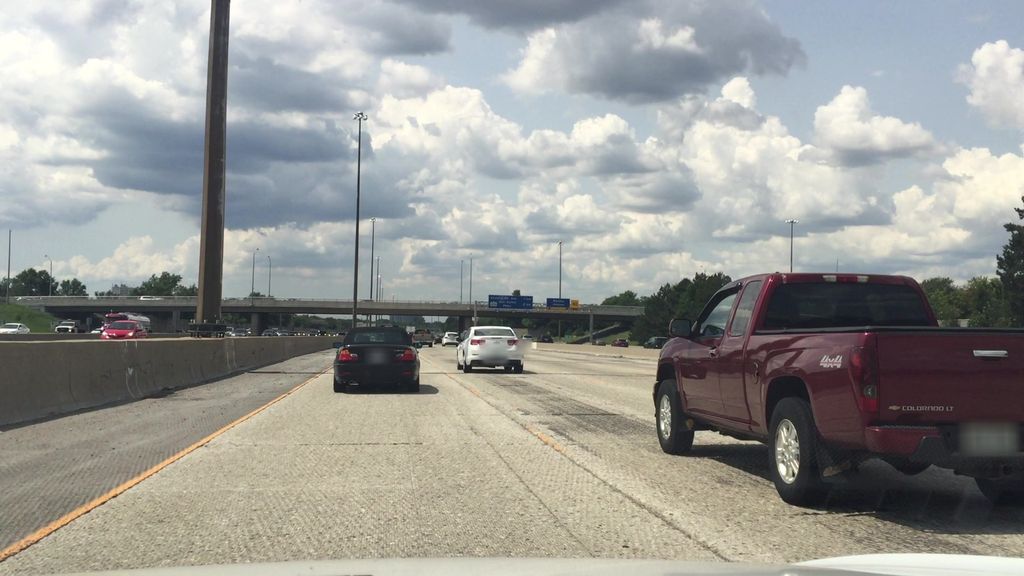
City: toronto